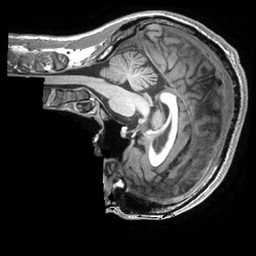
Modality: T1w
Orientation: sagittal
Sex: male
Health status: healthy
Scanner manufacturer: ge